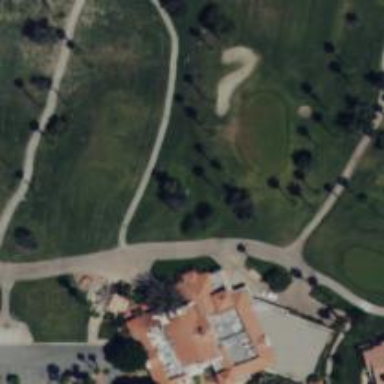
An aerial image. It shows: Path designated for golf carts.